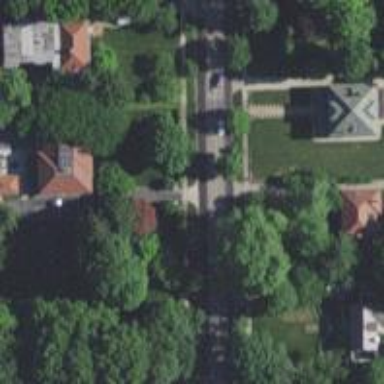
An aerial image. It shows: Neighbourhood designated as historic district.